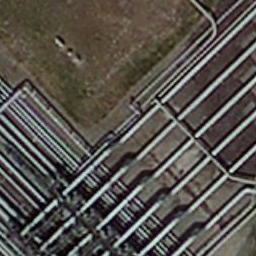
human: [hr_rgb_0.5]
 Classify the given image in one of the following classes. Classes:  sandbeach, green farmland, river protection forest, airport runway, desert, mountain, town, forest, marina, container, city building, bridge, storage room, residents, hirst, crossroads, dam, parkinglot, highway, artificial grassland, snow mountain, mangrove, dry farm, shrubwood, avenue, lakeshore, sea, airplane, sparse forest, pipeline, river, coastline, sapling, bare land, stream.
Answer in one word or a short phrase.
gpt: pipeline